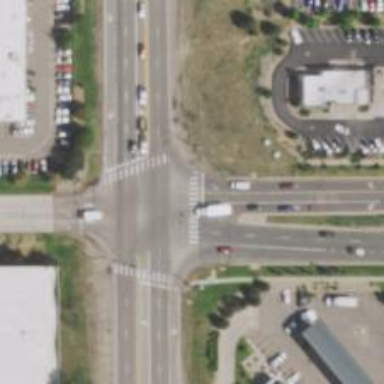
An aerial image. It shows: Marked crossing on the road.